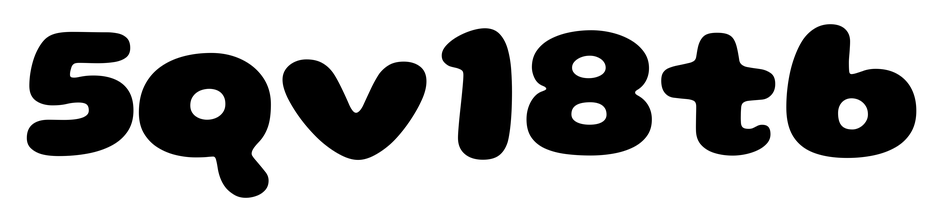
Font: Gluten_ExtraBold